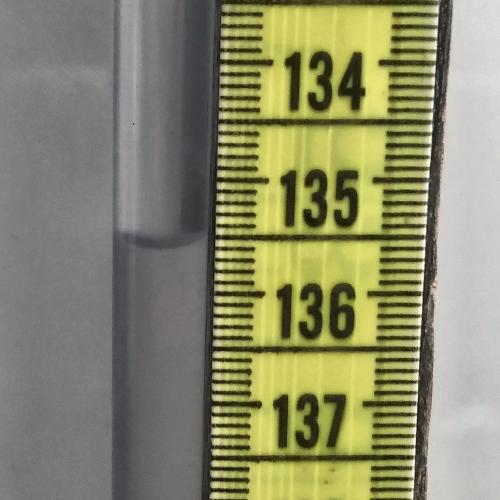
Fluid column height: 135.6 cm